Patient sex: M
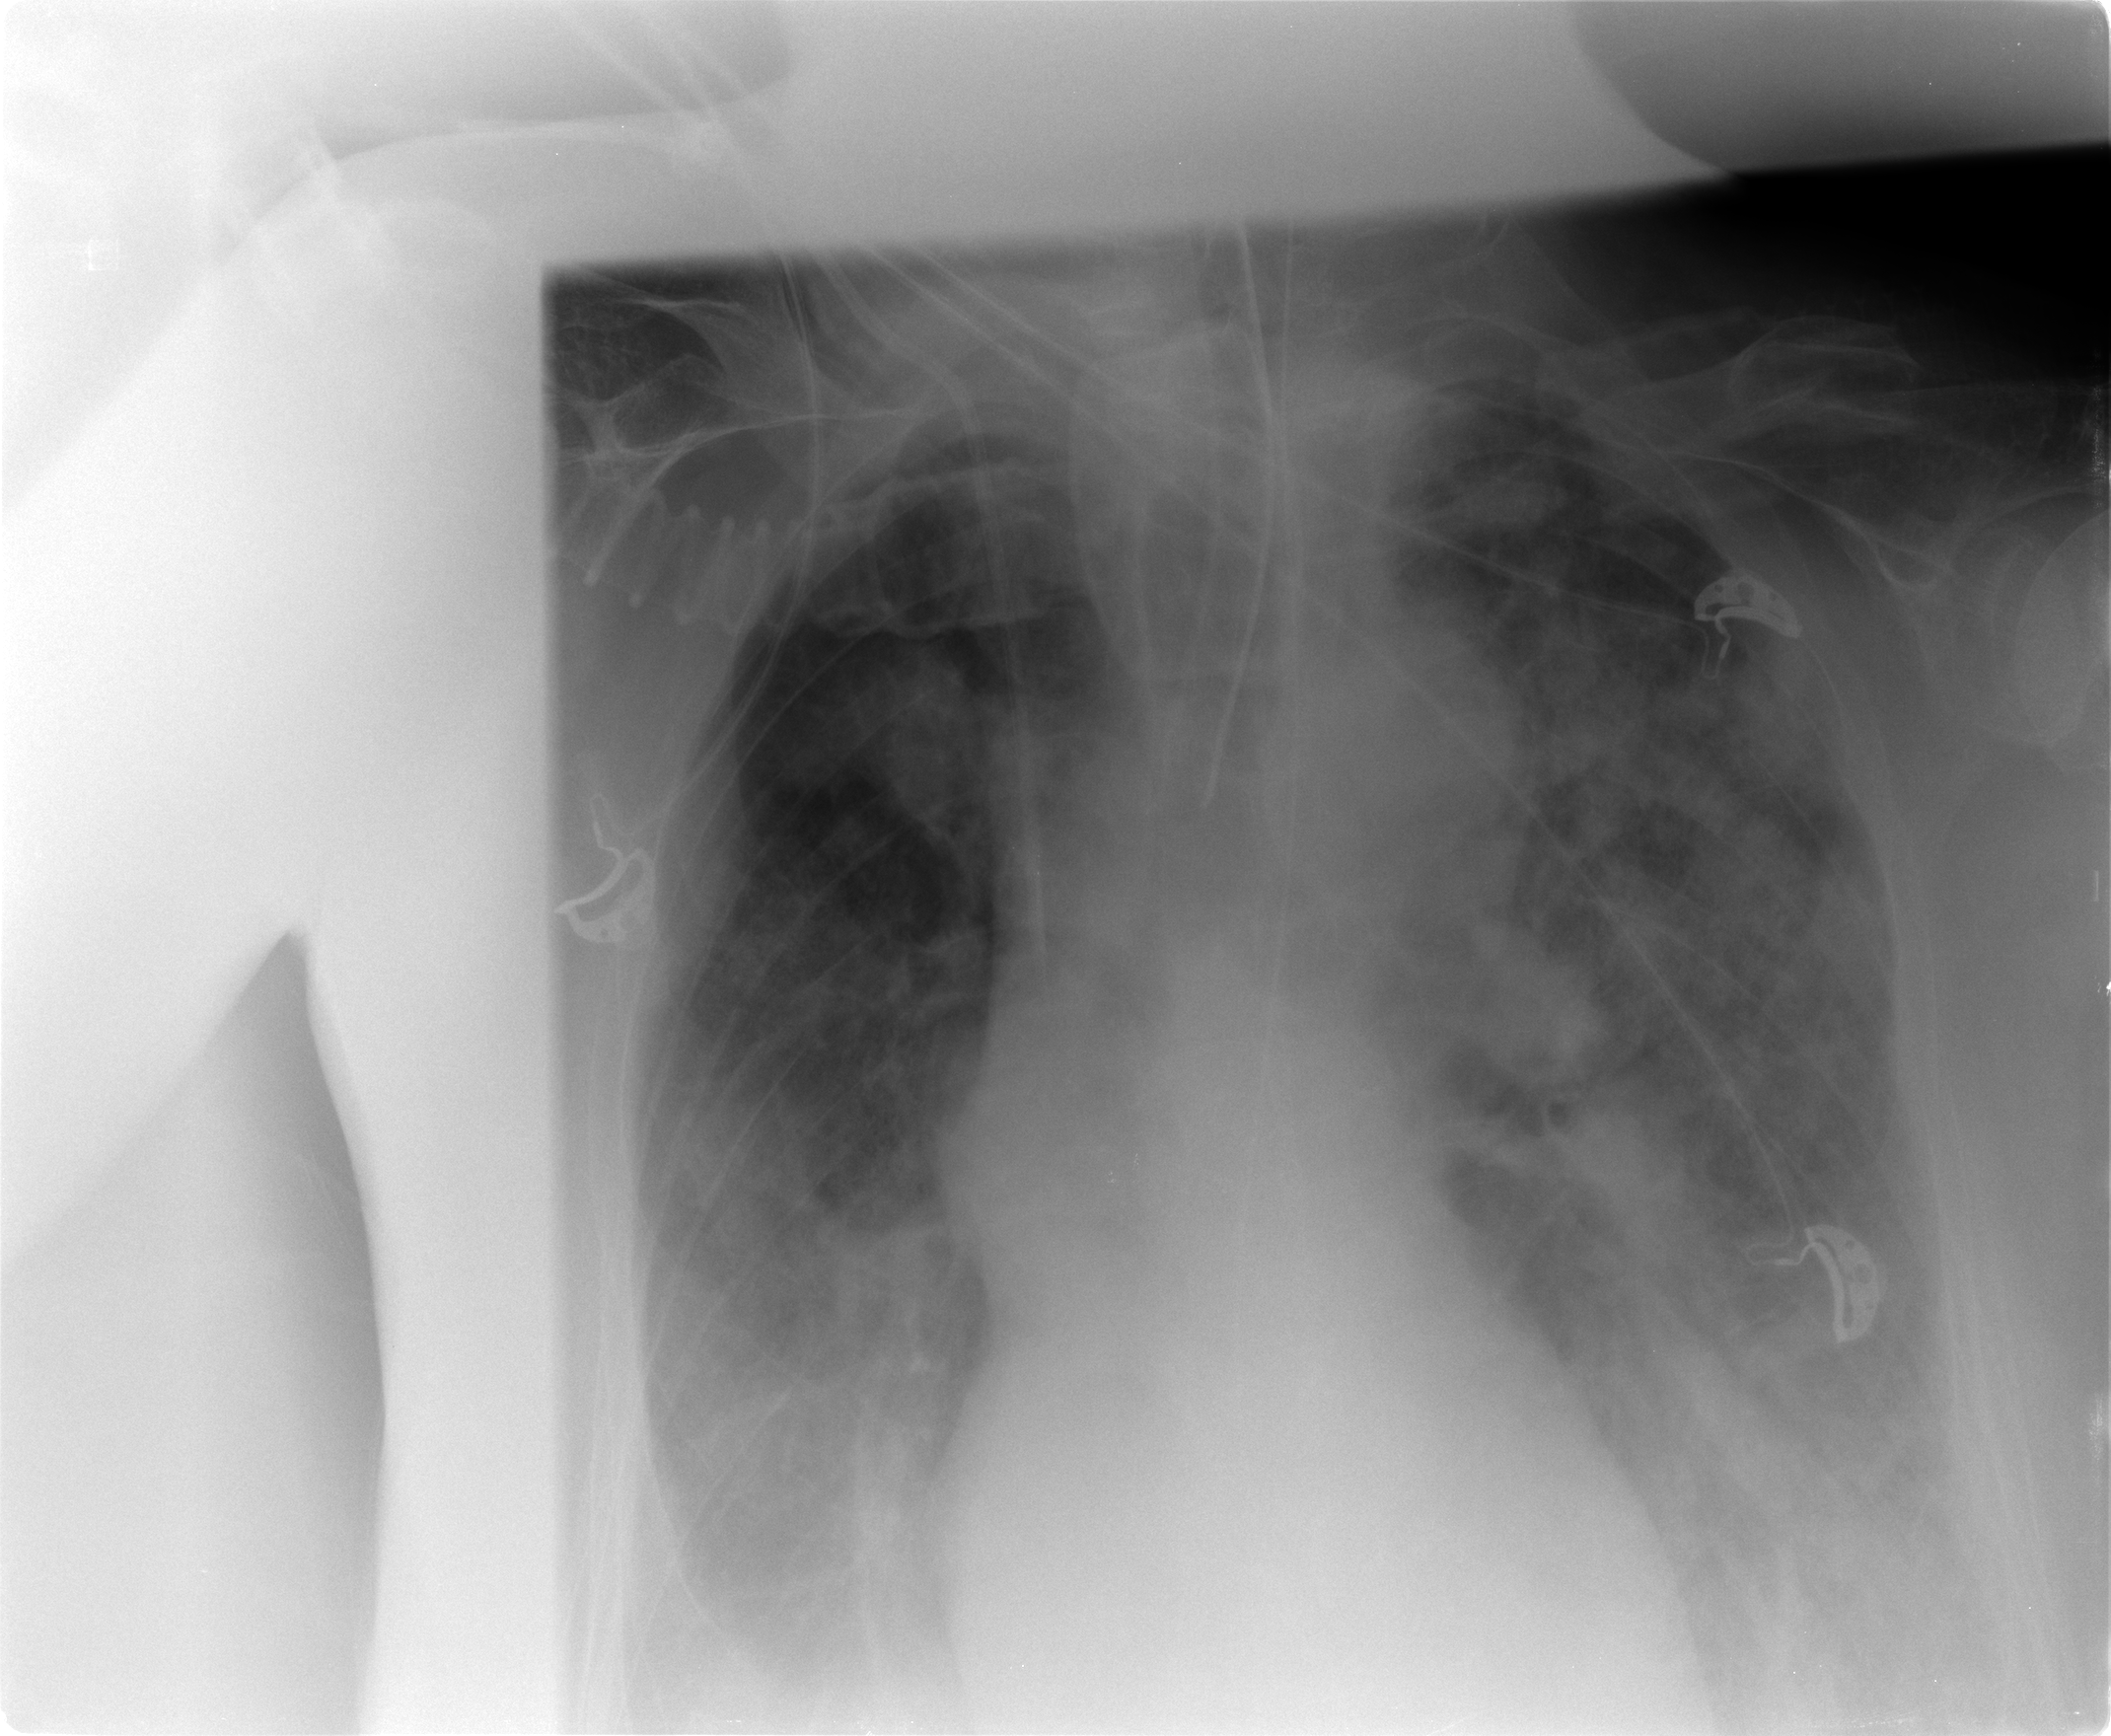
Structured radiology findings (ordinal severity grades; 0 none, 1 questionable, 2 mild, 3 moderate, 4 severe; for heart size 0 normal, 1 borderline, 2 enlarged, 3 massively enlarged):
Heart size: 0
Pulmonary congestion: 3
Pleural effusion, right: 2
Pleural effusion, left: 2
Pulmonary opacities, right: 3
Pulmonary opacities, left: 4
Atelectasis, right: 2
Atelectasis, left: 2